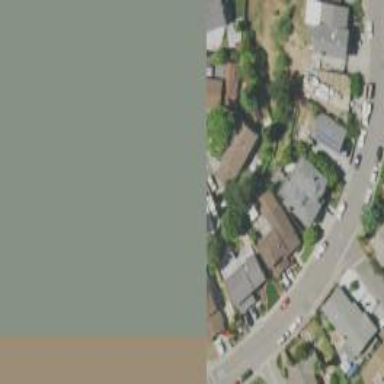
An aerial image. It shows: Shared driveway designated as service road.